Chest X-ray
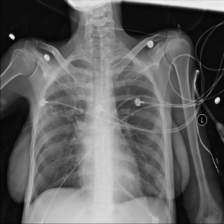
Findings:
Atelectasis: negative
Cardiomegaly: negative
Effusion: negative
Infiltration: positive
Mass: negative
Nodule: negative
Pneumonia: negative
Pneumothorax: negative
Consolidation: negative
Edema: negative
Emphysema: negative
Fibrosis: negative
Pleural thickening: negative
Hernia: negative